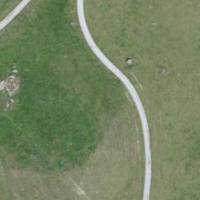
EUNIS habitat code: 23
Species observed at this site:
Plantago media
Euphorbia cyparissias
Geum montanum